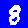
Digit: 8